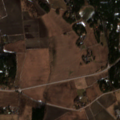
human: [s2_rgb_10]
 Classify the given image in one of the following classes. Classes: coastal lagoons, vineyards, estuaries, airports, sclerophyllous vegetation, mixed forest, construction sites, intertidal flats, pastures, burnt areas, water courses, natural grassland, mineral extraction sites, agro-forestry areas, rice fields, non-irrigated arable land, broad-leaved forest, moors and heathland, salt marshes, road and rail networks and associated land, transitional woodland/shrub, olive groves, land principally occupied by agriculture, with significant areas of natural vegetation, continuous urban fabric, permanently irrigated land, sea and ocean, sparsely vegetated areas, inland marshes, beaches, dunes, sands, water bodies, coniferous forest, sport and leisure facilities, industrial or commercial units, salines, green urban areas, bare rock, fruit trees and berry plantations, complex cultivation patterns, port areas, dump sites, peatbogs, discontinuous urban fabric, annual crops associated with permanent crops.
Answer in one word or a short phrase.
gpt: discontinuous urban fabric, non-irrigated arable land, land principally occupied by agriculture, with significant areas of natural vegetation, mixed forest